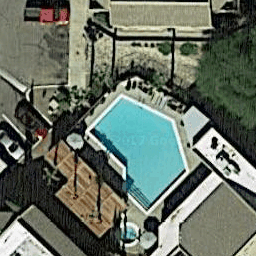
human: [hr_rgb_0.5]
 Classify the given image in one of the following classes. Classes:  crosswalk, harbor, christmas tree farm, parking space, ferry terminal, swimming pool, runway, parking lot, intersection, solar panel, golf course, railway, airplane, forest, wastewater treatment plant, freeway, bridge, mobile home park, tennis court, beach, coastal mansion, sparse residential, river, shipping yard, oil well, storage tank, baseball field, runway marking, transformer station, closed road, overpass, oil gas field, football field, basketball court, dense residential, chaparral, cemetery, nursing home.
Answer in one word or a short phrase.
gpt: swimming pool